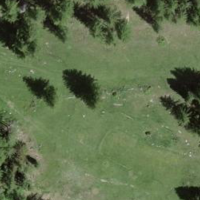
EUNIS habitat code: 26
Species observed at this site:
Gentianella campestris
Neotinea ustulata